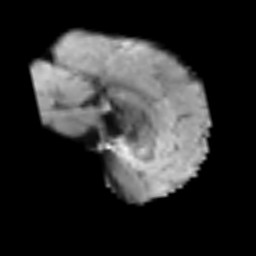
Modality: T2w
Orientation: sagittal
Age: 64
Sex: male
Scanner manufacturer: siemens
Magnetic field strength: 3 T
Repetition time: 3.2 s
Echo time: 0.081 s